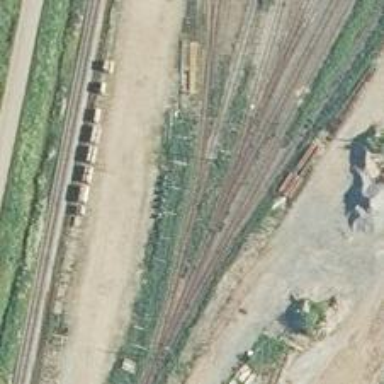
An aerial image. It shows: Railway yard.